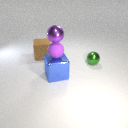
large blue metal cube in front of large brown rubber cube